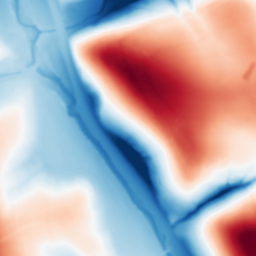
Category: multiscale
Decomposition family: dog
Decomposition parameters: sigma_low: 1
sigma_high: 50
Upsampling method: bilinear
Upsampling parameters: scale: 2
Upsampling scale: 2